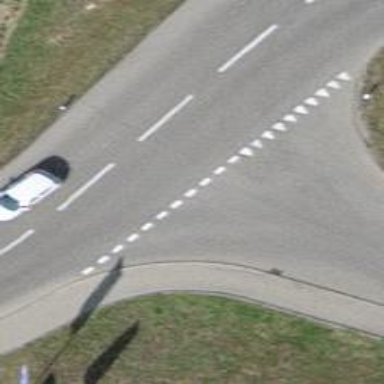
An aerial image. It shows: Service road with separate asphalt sidewalk.